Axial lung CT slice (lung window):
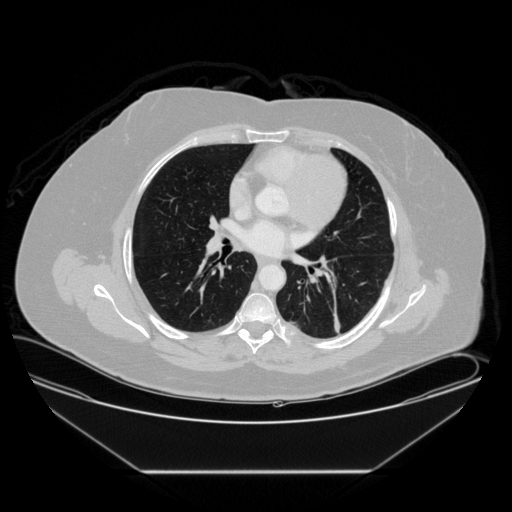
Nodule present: no